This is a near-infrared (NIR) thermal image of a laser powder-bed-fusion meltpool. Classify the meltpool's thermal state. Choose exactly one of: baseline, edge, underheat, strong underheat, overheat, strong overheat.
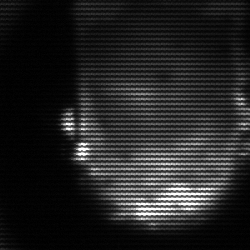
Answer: baseline